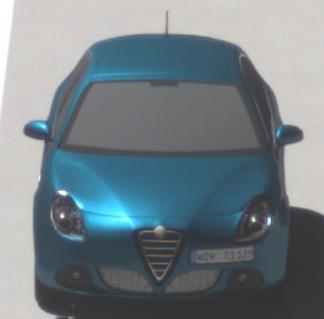
Make: Alfa Romeo
Model: Giulietta 1.4 TB 16V
Detailed model: Giulietta (940)
Model produced from: 2010/05
Model produced until: 2013/03
Doors: 5
Color: blue
Road condition: dry road
Daytime: midday
Contrast: high contrast